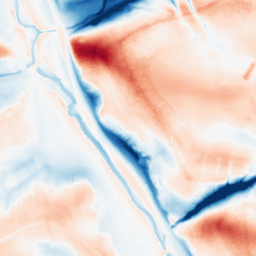
Category: classical
Decomposition family: gaussian_anisotropic
Decomposition parameters: sigma_x: 5
sigma_y: 20
Upsampling method: bspline
Upsampling parameters: scale: 2
Upsampling scale: 2